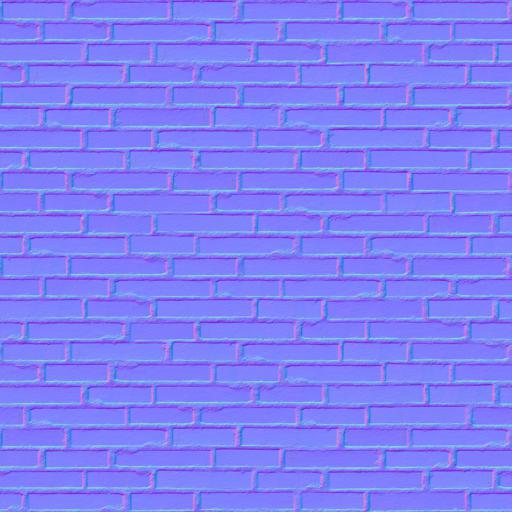
bricks brown dark red